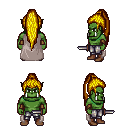
a pixel art fantasy rpg character, male body template, orc, green skin, gray cape, metal pants, blonde extra-long topknot hairstyle, leather bracers, brown shoes, dagger, four views (front, back, left, right), 2x2 character sprite sheet, small pixel art, hard edges, no anti-aliasing